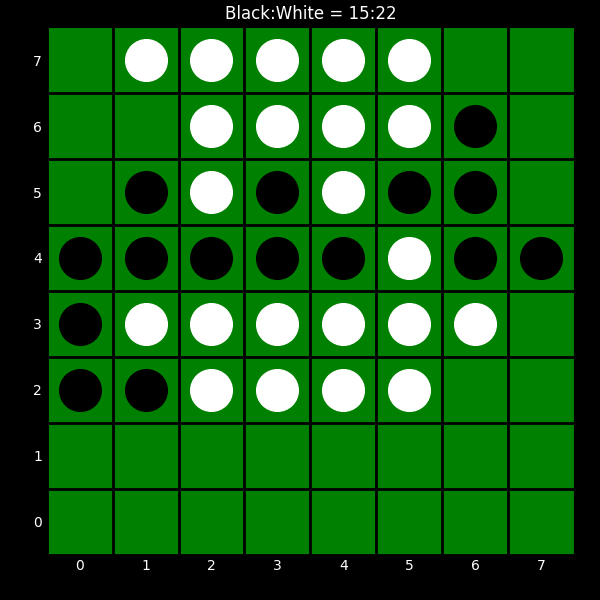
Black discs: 15
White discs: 22